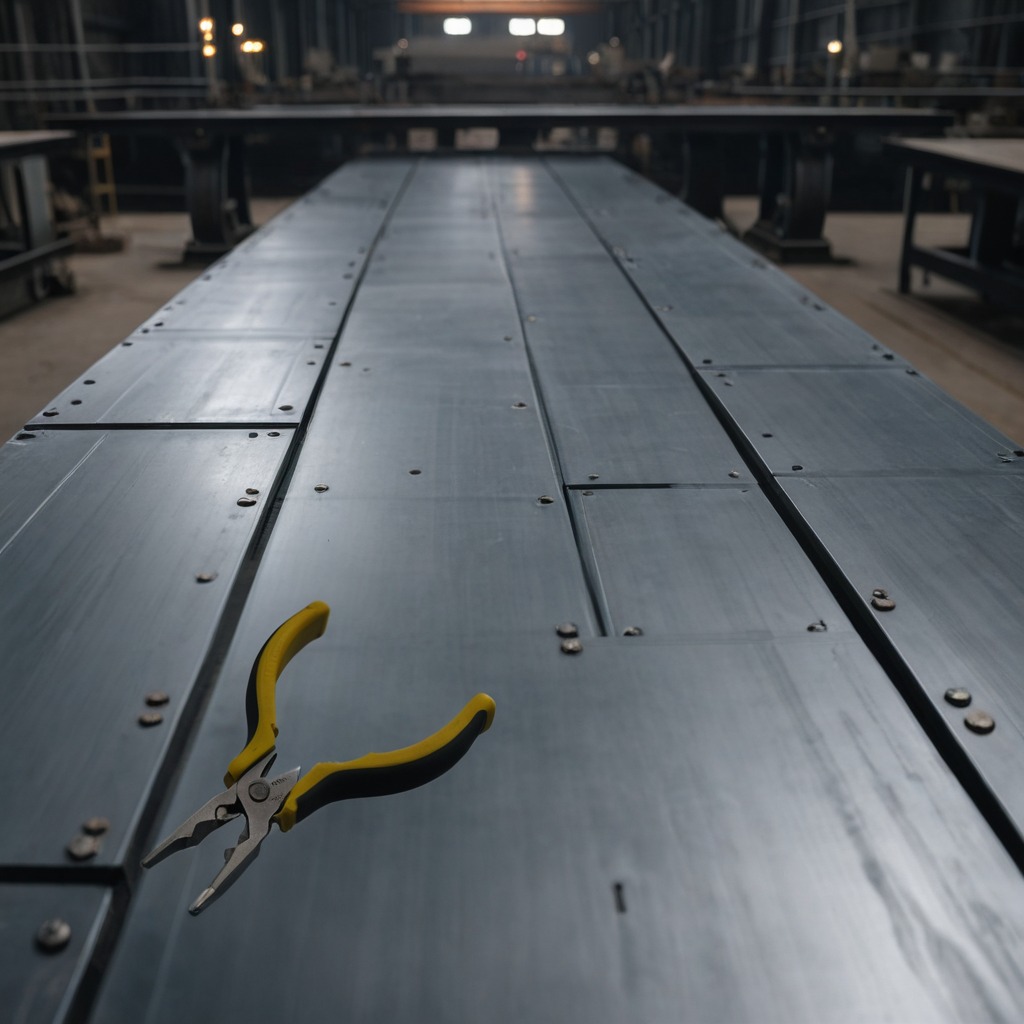
A plier is lying on a cold steel table in a mining workshop.